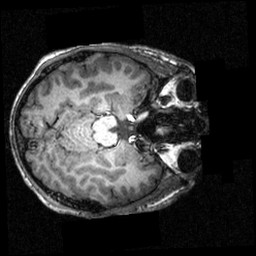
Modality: T1w
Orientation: axial
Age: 19
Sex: male
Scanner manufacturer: siemens
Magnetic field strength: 3.951 T
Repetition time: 1.5 s
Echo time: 0.00335 s